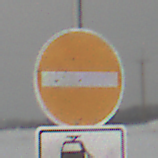
Verkehrszeichen: VerbotDerEinfahrt
Zusatzzeichen unten: MehrspurigeFahrzeugeFrei6
Umgebung: Outdoor, Nature
Tageszeit: MorningAfternoon
Wetter: Overcast
Licht: Natural
Jahreszeit: Winter
Kontrast: LowContrast